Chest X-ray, PA view. Patient: 38 years old, sex F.
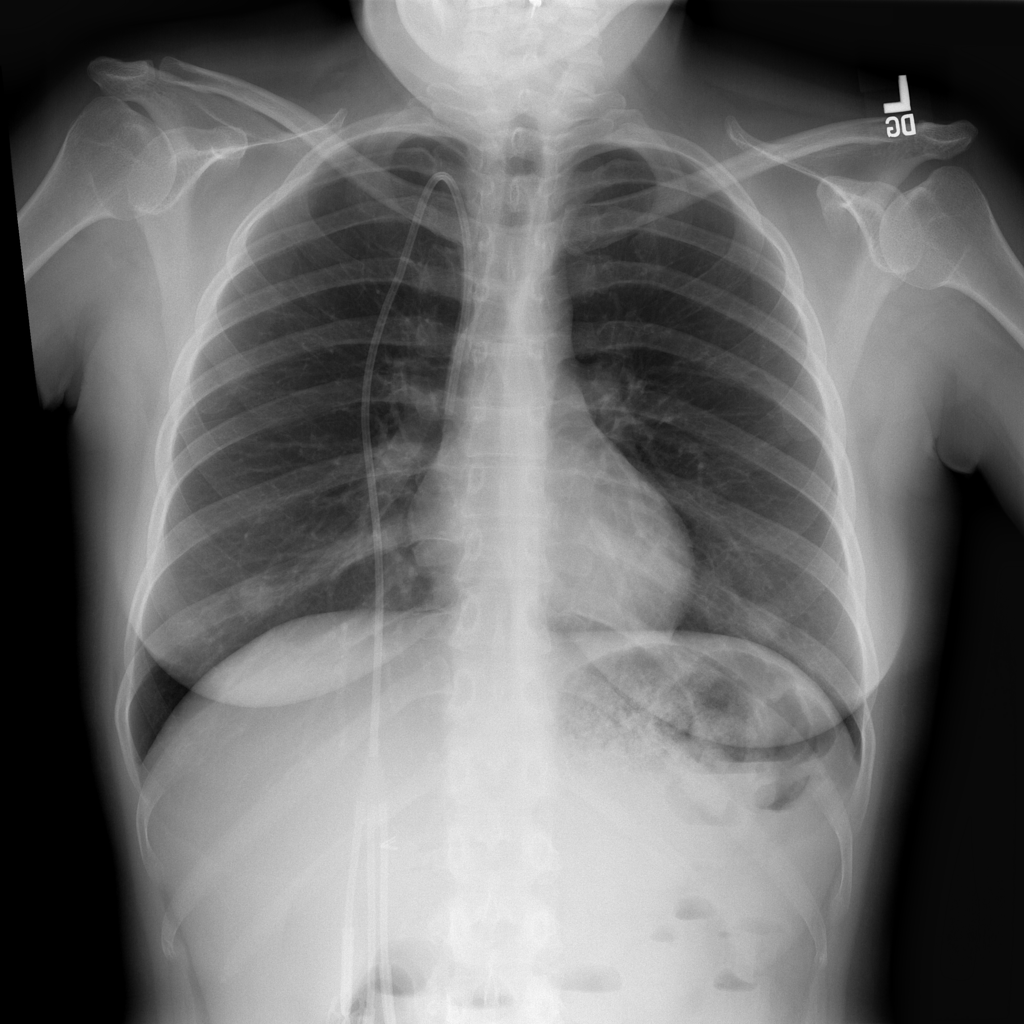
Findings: No Finding